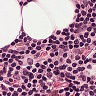
Metastatic tissue present: no